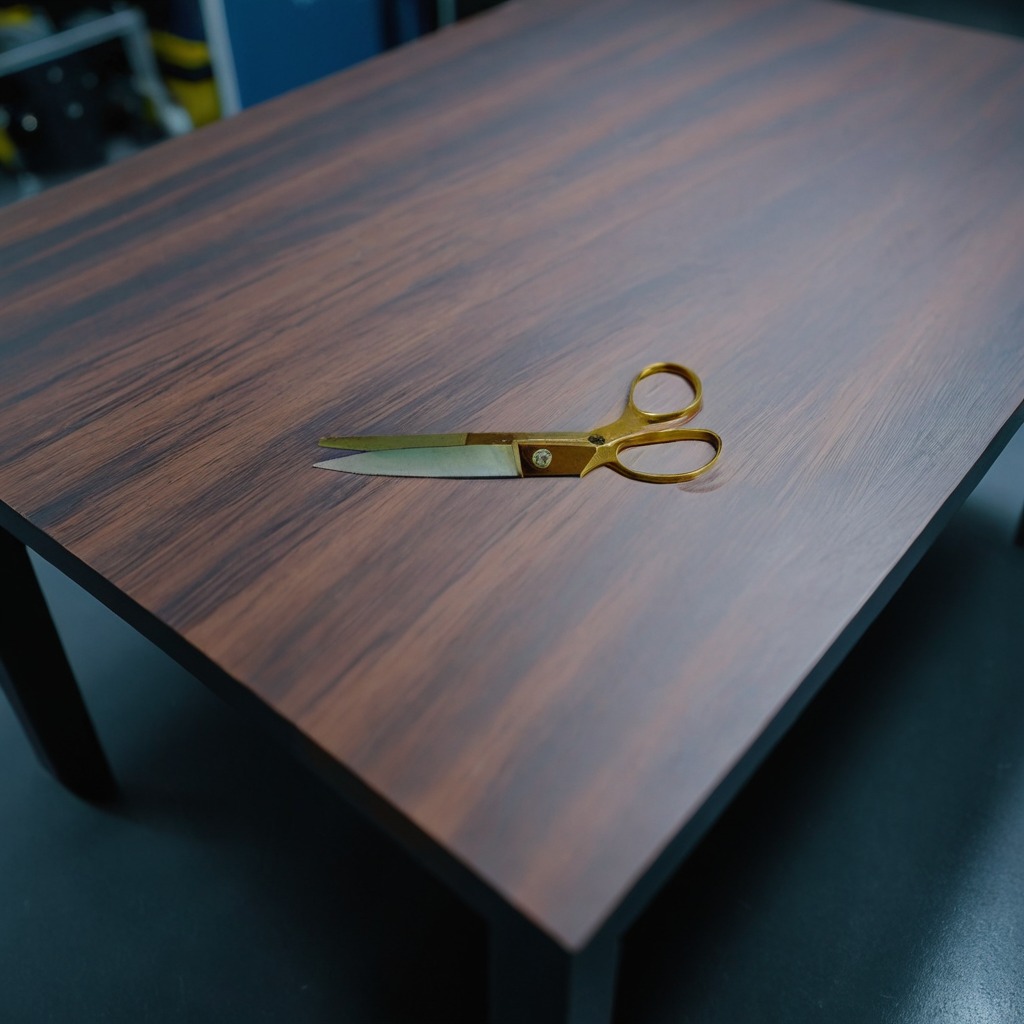
A scissor lies on the table in a small garage at twilight.